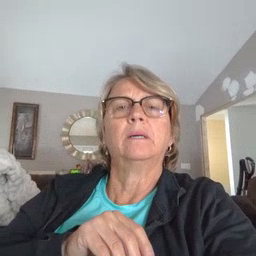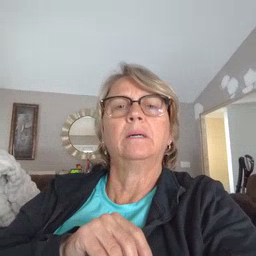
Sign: chocolate